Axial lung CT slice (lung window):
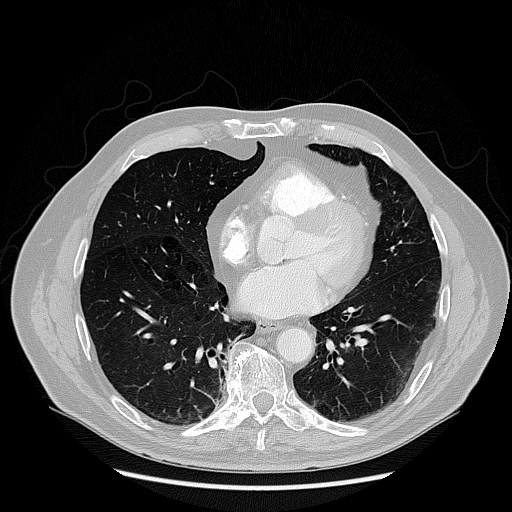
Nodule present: no